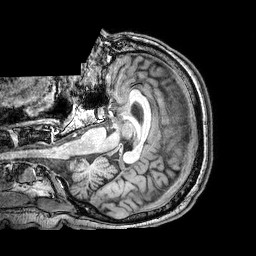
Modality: T1w
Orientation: axial
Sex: male
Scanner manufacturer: philips
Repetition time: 0.00819 s
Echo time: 0.00377 s